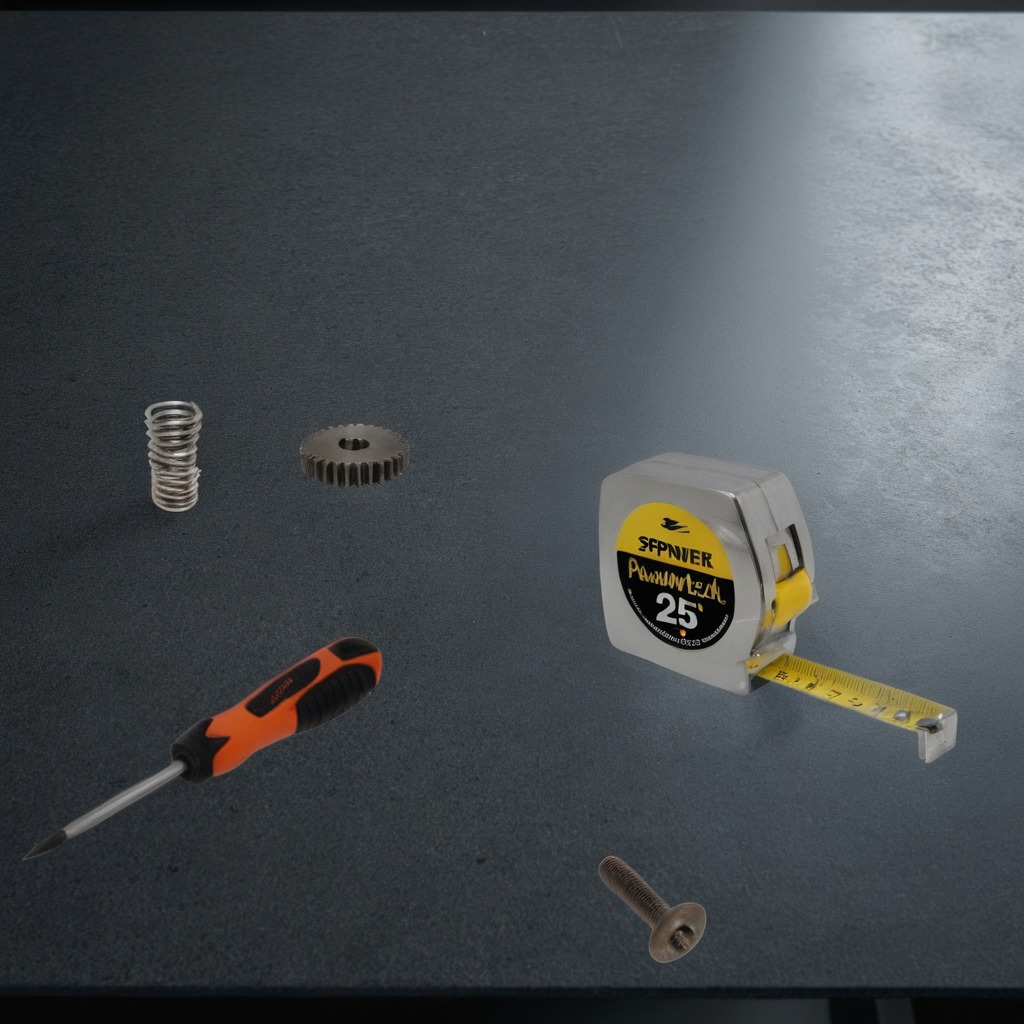
A steel gear with teeth, a measuring tape, a metal machine screw, a coiled metal spring, and a screwdriver are lying on a clean granite table inside a workshop at night dim ambient light soft shadows worn but